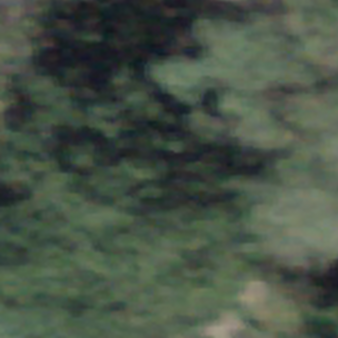
Label: other